Interaction volume radius: 10 \u00c5
Interaction volume height: 30 \u00c5
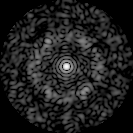
Disorder parameter: 0.7613